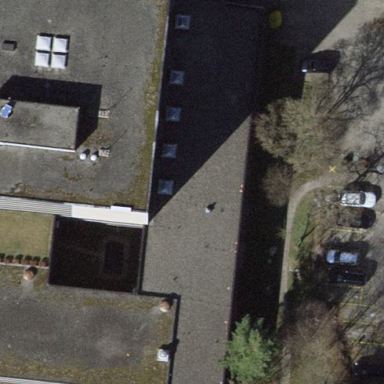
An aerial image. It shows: School building.